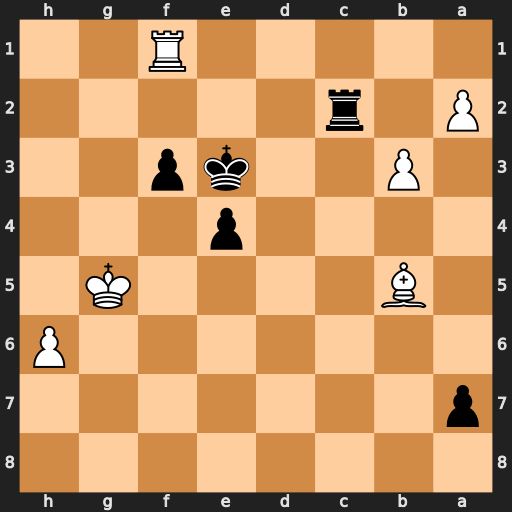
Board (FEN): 8/p7/7P/1B4K1/4p3/1P2kp2/P1r5/5R2
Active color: b
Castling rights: -
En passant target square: -
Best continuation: Rc5+ Kg4 Rxb5 h7 Rb8 Re1+ Kd3